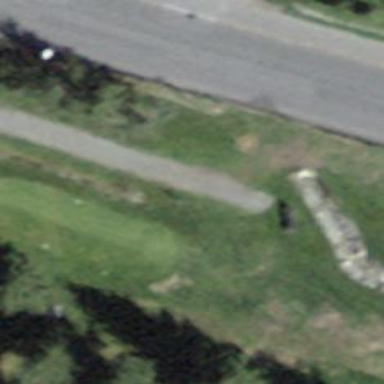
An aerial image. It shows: Grass area designated as golf tee.